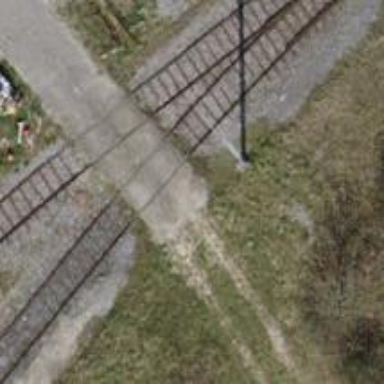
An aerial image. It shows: Railway yard with one track.